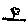
Label: flower